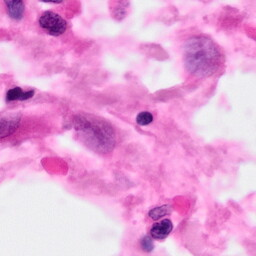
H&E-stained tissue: Pancreatic